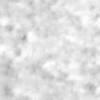
Label: no_change